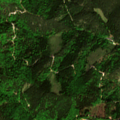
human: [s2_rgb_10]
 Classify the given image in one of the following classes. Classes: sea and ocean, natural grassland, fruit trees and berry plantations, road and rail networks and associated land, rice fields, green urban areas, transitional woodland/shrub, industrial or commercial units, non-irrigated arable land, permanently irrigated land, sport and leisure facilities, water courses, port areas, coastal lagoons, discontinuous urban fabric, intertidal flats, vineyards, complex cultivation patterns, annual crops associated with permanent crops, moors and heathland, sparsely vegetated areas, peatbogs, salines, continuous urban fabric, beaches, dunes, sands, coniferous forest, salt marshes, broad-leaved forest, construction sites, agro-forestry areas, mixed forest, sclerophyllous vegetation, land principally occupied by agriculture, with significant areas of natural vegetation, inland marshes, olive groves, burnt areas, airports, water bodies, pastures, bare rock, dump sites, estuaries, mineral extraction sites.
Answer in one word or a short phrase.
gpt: coniferous forest, mixed forest